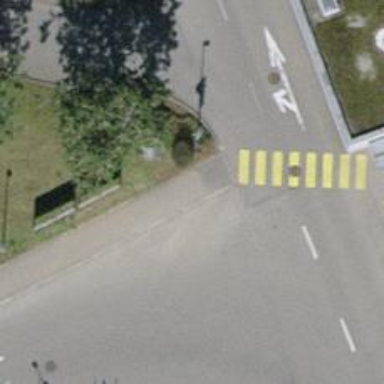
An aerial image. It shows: Unmarked crossing on the road.